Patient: sex M, age 81
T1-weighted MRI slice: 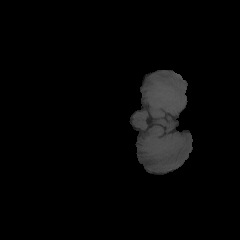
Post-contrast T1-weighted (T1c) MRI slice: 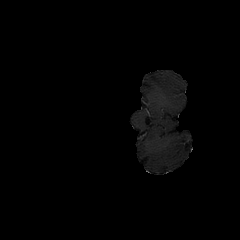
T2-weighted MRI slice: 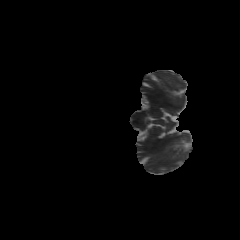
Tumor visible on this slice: no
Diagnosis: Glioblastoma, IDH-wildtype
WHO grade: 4